Question: I am using CORS for cross-domain talk on my website. Although, the response header as shown in the pic, seems fine to me, yet, I am not receiving any response. Its still blank or returns with response. Can anyone predict the error in my approach, seeing the attached image ?
At server side, I am using this snippet
'''
header("Access-Control-Allow-Origin: *");
header("Access-Control-Allow-Credentials: true ");
header("Access-Control-Allow-Methods: GET, POST");
header("Access-Control-Allow-Headers: Content-Type, Depth, User-Agent, X-File-Size, X-Requested-With, If-Modified-Since, X-File-Name, Cache-Control");
'''
While at the client side , I have :-
'''
function getXMLHTTPRequest() {
try {
req = new XMLHttpRequest();
} catch(err1) {
try {
req = new ActiveXObject("Msxml2.XMLHTTP");
} catch (err2) {
try {
req = new ActiveXObject("Microsoft.XMLHTTP");
} catch (err3) {
req = false;
}
}
}
return req;
}
var http899 = getXMLHTTPRequest();
http899.open("GET", modurl, true);
http899.setRequestHeader('Content-Type', 'text/html');
http899.onreadystatechange = useHttpResponse899;
http899.send(null);
'''

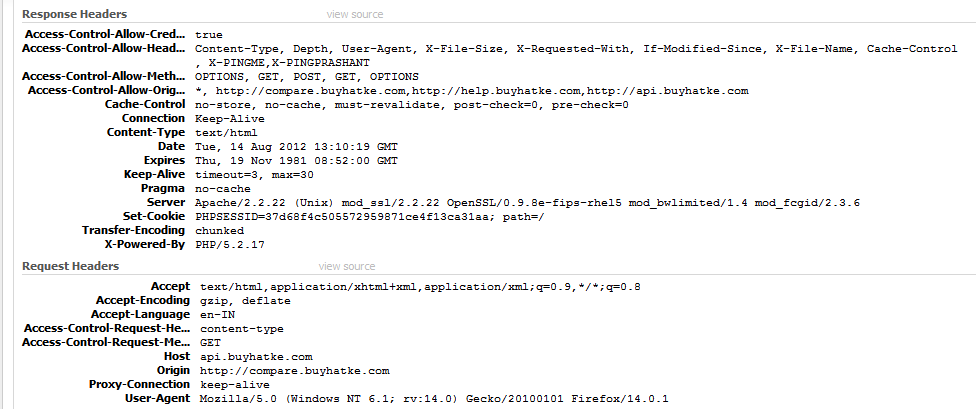
Answer: Not necessarily a complete answer, but I think some browsers don't accept multiple entries in the "Access-Control-Allow-Origin" header. I don't know if Firefox is one of them.
Maybe try copying the request's "Origin" header into the response's "Access-Control-Allow-Origin" if it's in the list of origins you want to accept?